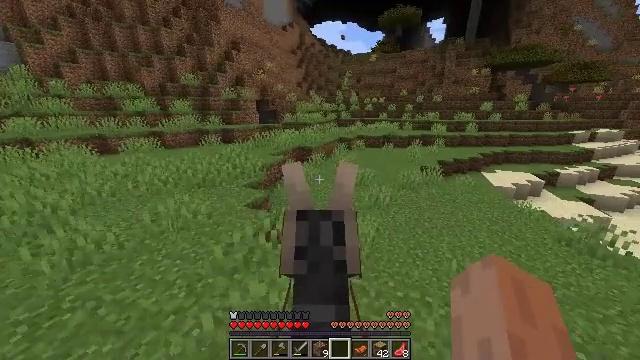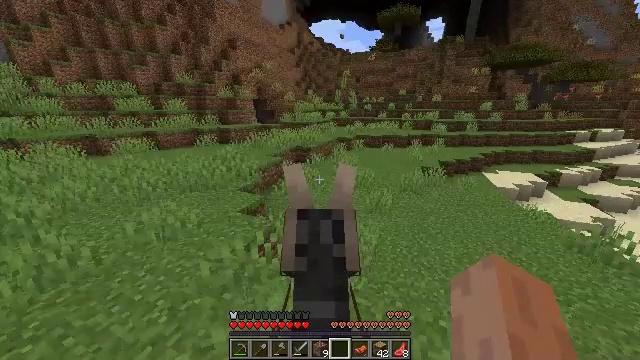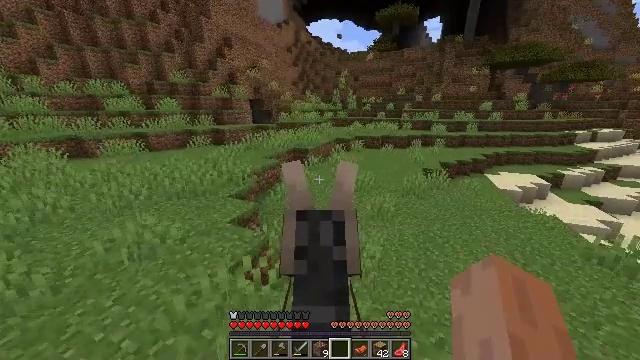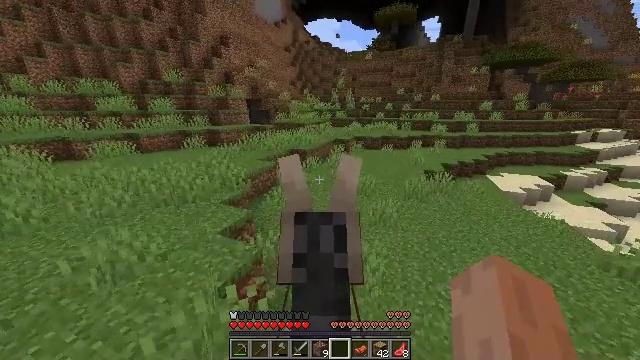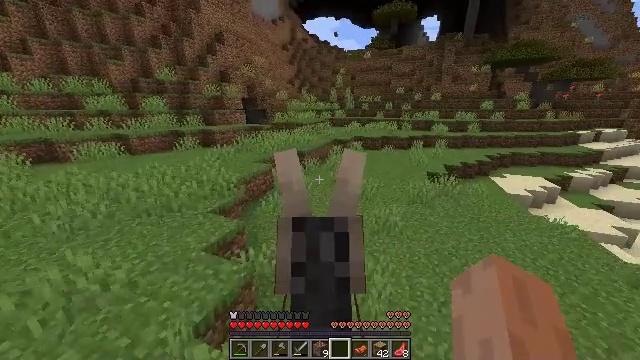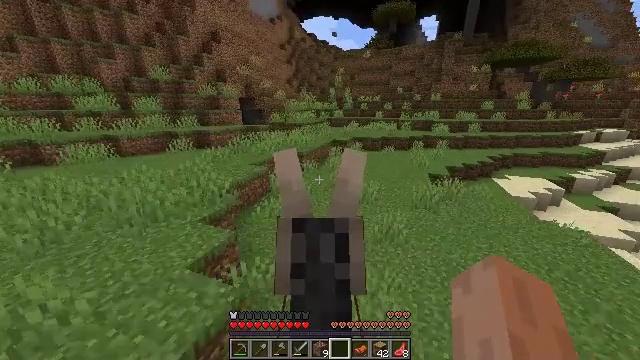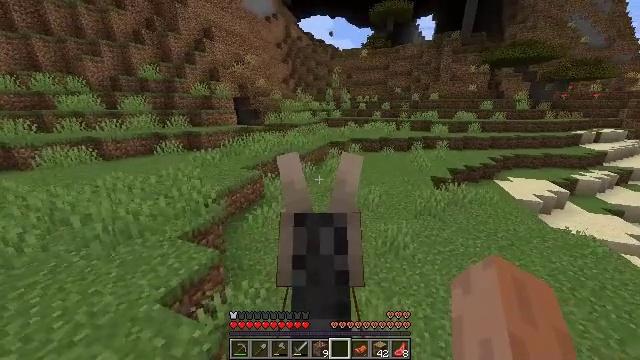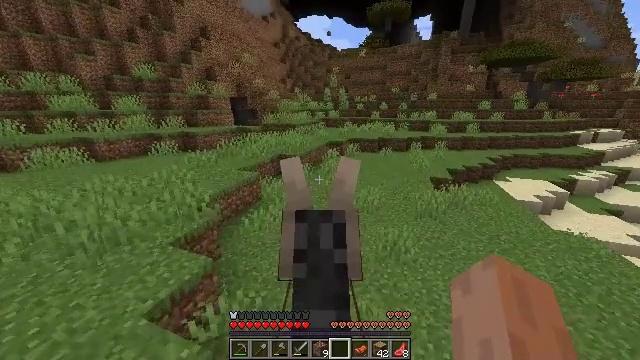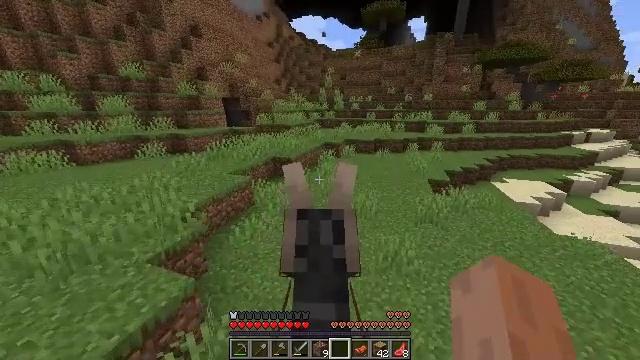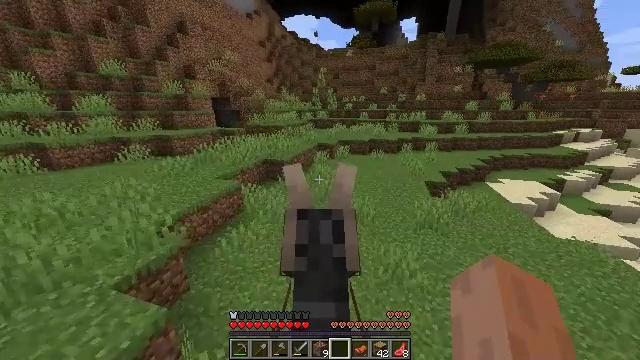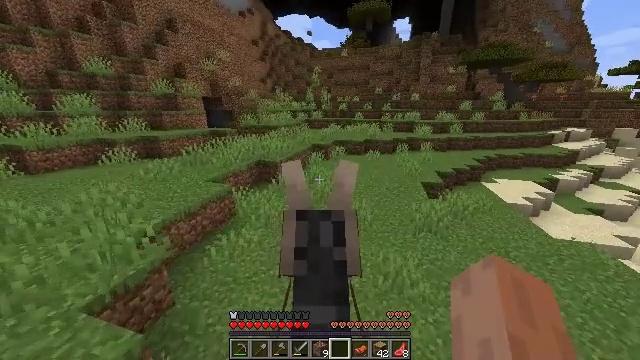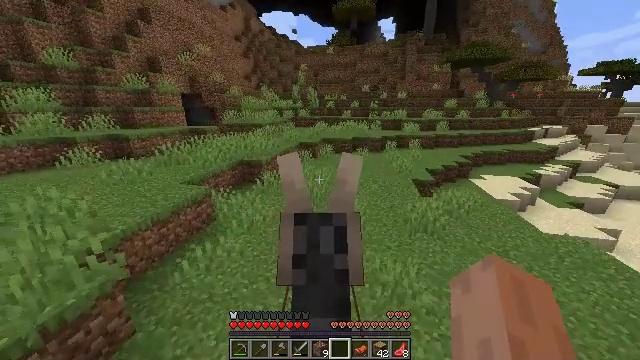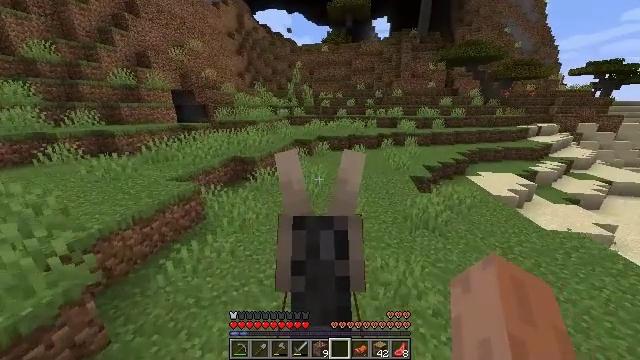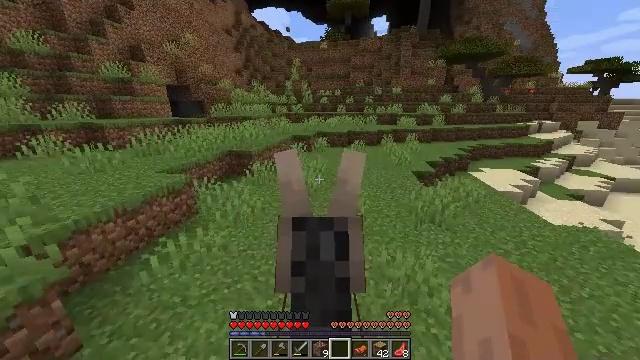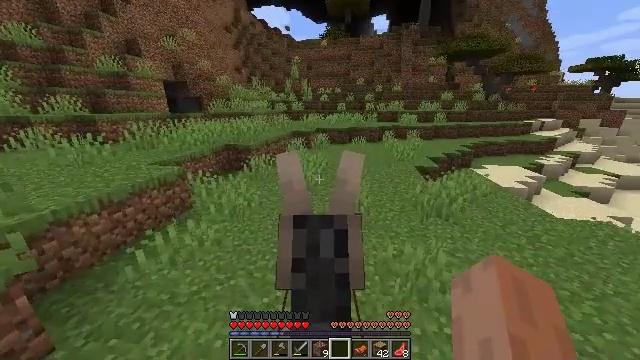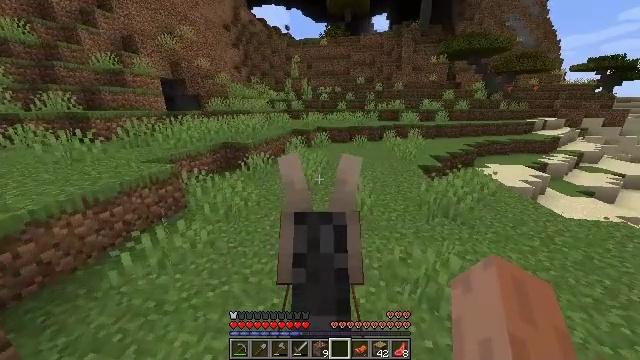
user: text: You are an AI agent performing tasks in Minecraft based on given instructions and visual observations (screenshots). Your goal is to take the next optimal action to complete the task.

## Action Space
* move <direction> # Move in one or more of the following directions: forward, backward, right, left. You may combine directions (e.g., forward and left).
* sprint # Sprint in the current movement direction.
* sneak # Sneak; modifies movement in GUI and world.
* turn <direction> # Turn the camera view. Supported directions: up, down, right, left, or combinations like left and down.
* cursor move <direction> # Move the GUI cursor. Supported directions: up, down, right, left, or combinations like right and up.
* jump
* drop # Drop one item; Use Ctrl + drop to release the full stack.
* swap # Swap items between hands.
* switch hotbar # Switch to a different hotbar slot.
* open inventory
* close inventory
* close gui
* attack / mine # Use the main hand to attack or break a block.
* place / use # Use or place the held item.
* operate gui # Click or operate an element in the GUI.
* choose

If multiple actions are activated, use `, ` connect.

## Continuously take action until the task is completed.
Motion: motion action
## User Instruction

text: Dig out coarse dirt.
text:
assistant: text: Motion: move forward, sprint
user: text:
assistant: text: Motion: move forward, sprint
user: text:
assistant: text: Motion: move forward, sprint
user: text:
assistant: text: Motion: move forward, sprint
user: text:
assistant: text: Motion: move forward, sprint
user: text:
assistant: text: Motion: move forward, sprint
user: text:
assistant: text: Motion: move forward, sprint, turn right
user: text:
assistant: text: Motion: move forward, sprint, turn right
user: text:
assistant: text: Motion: move forward, sprint, turn right
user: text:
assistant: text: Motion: move forward, sprint, turn right
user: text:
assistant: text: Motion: move forward, sprint, turn right, jump
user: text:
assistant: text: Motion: move forward, sprint, jump
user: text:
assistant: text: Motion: move forward, sprint, jump
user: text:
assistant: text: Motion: move forward, sprint, jump
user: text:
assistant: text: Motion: move forward, sprint, jump
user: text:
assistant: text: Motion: move forward, sprint, jump
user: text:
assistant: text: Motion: move forward, sprint, jump
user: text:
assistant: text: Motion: move forward, sprint, jump
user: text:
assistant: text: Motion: move forward, sprint, jump
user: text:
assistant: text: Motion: move forward, sprint, jump
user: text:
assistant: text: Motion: move forward, sprint, jump
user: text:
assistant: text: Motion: move forward, sprint
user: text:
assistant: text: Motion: move forward, sprint
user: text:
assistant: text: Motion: move forward, sprint
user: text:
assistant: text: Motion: move forward, sprint
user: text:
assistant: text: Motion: move forward, sprint
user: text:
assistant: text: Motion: move forward, sprint
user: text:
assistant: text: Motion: move forward, sprint
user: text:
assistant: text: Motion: move forward, sprint
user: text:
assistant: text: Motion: move forward, sprint